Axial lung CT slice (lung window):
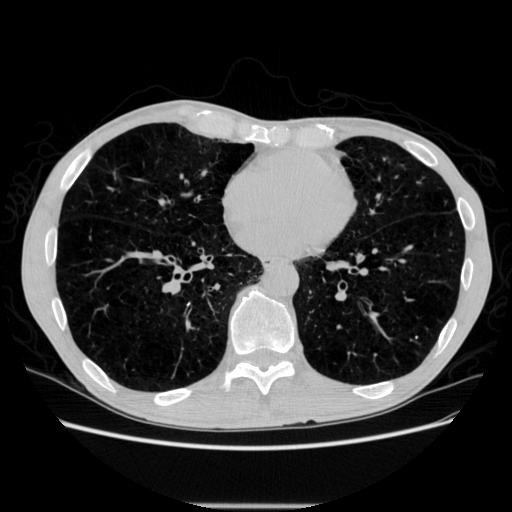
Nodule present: no